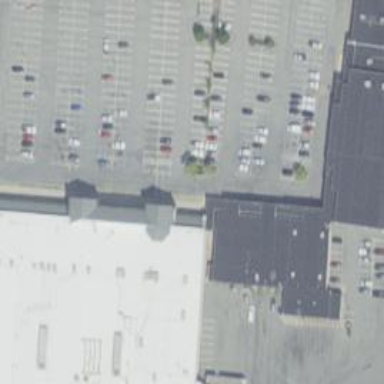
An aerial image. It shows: Parking space.